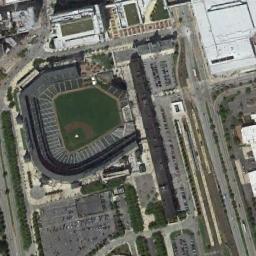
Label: stadium